This continuous-wavelet-transform scalogram was computed from a bearing vibration snapshot. Determine the bearing's health state. Answer with exactly one of: normal, inner_race, outer_race, ball.
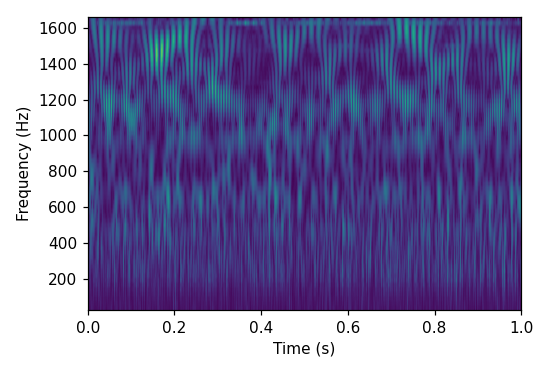
Answer: outer_race